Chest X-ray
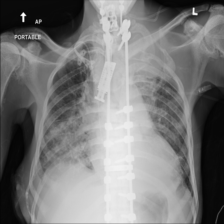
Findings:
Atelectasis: negative
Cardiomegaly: negative
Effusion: negative
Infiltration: negative
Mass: negative
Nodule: positive
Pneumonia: negative
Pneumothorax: negative
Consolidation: negative
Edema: negative
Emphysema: negative
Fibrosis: negative
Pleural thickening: negative
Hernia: negative